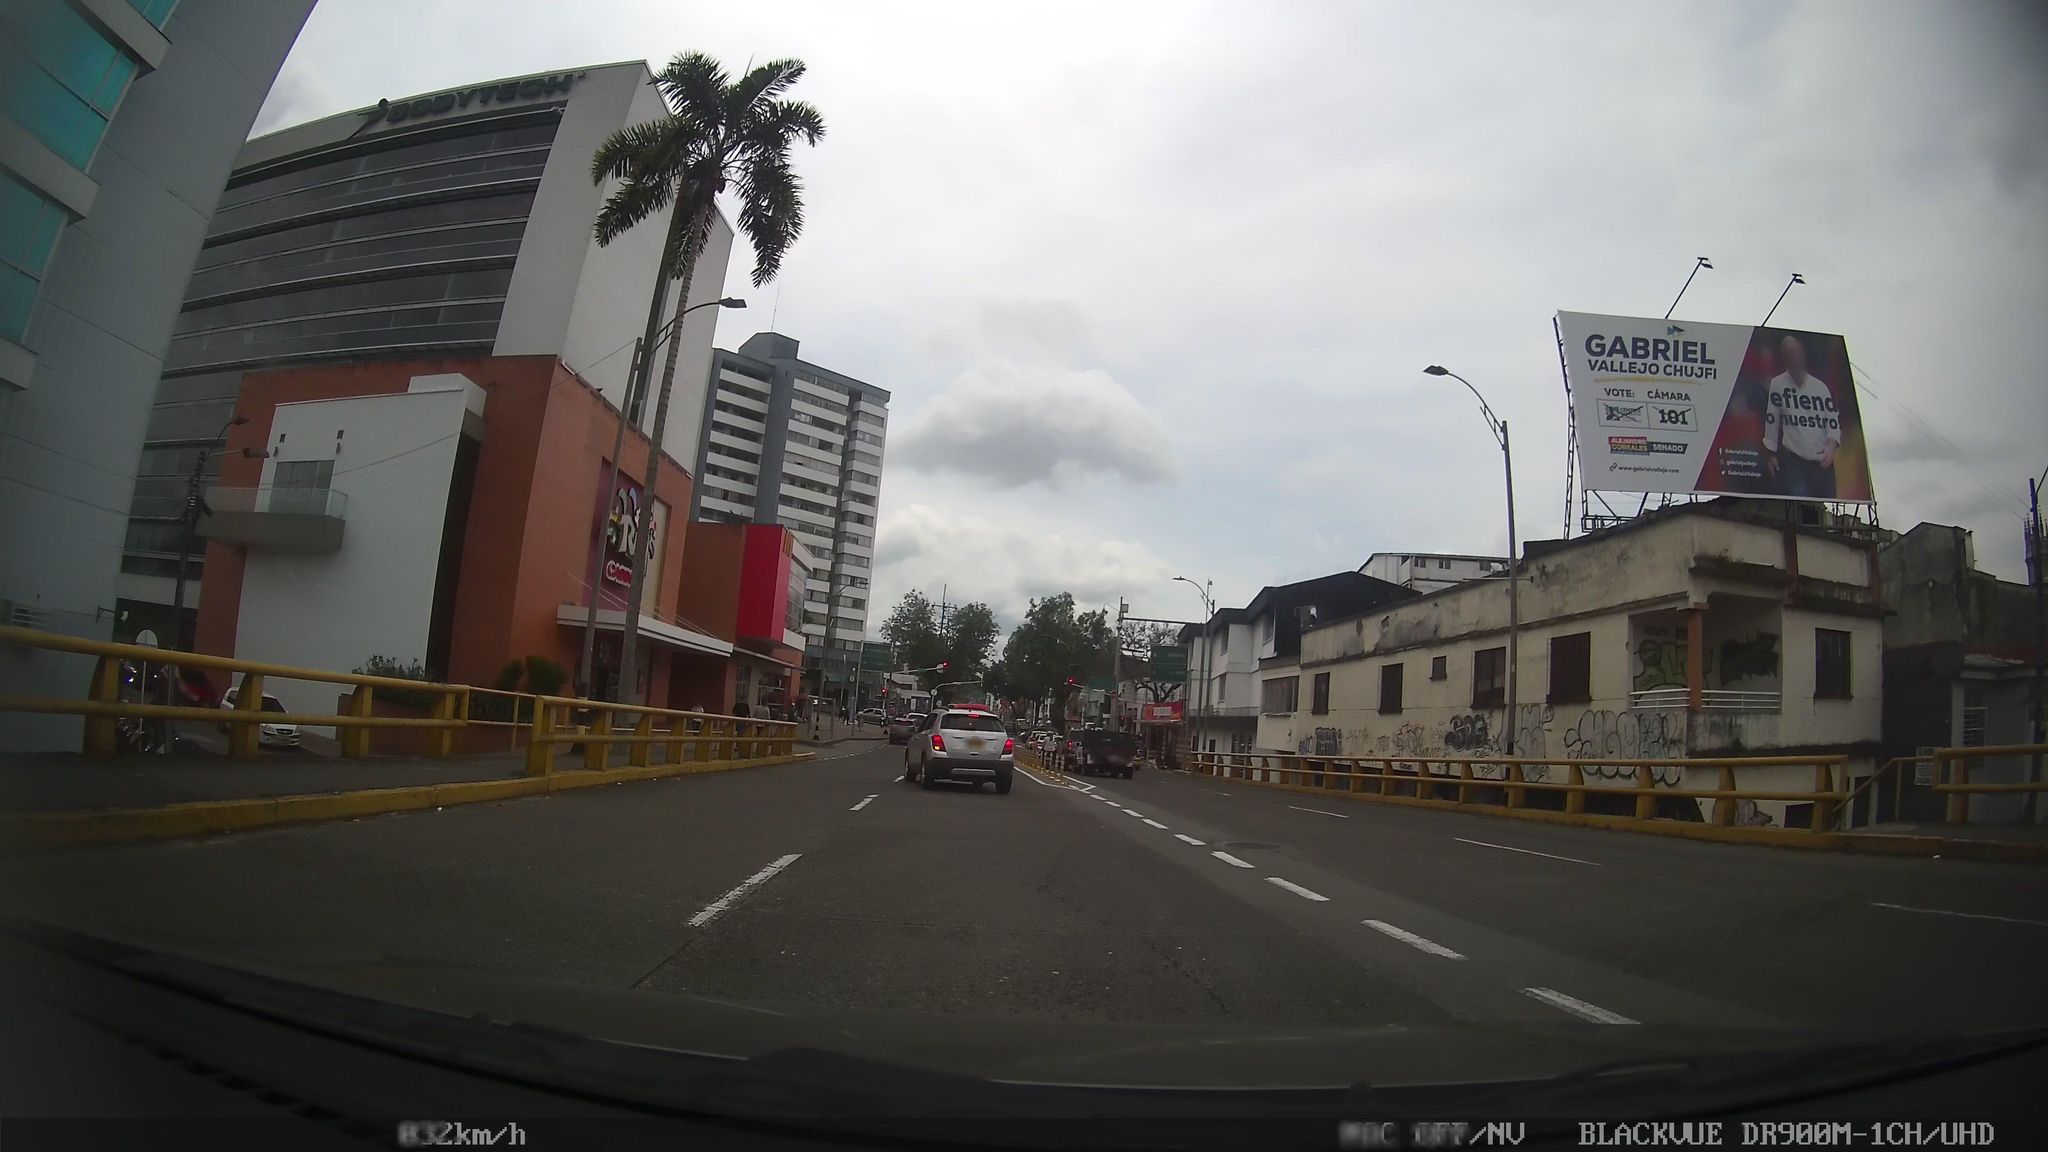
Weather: cloudy
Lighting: day
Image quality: good
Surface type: driving surface
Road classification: secondary_link, secondary
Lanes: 2
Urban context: urban centre
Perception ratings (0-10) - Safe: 1.91, Lively: 6.18, Beautiful: 4.25, Boring: 5.42, Depressing: 5.73, Wealthy: 1.92